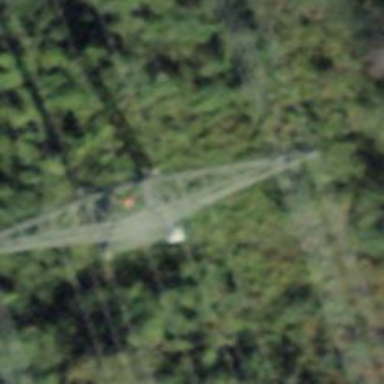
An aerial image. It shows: Power tower.